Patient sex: M
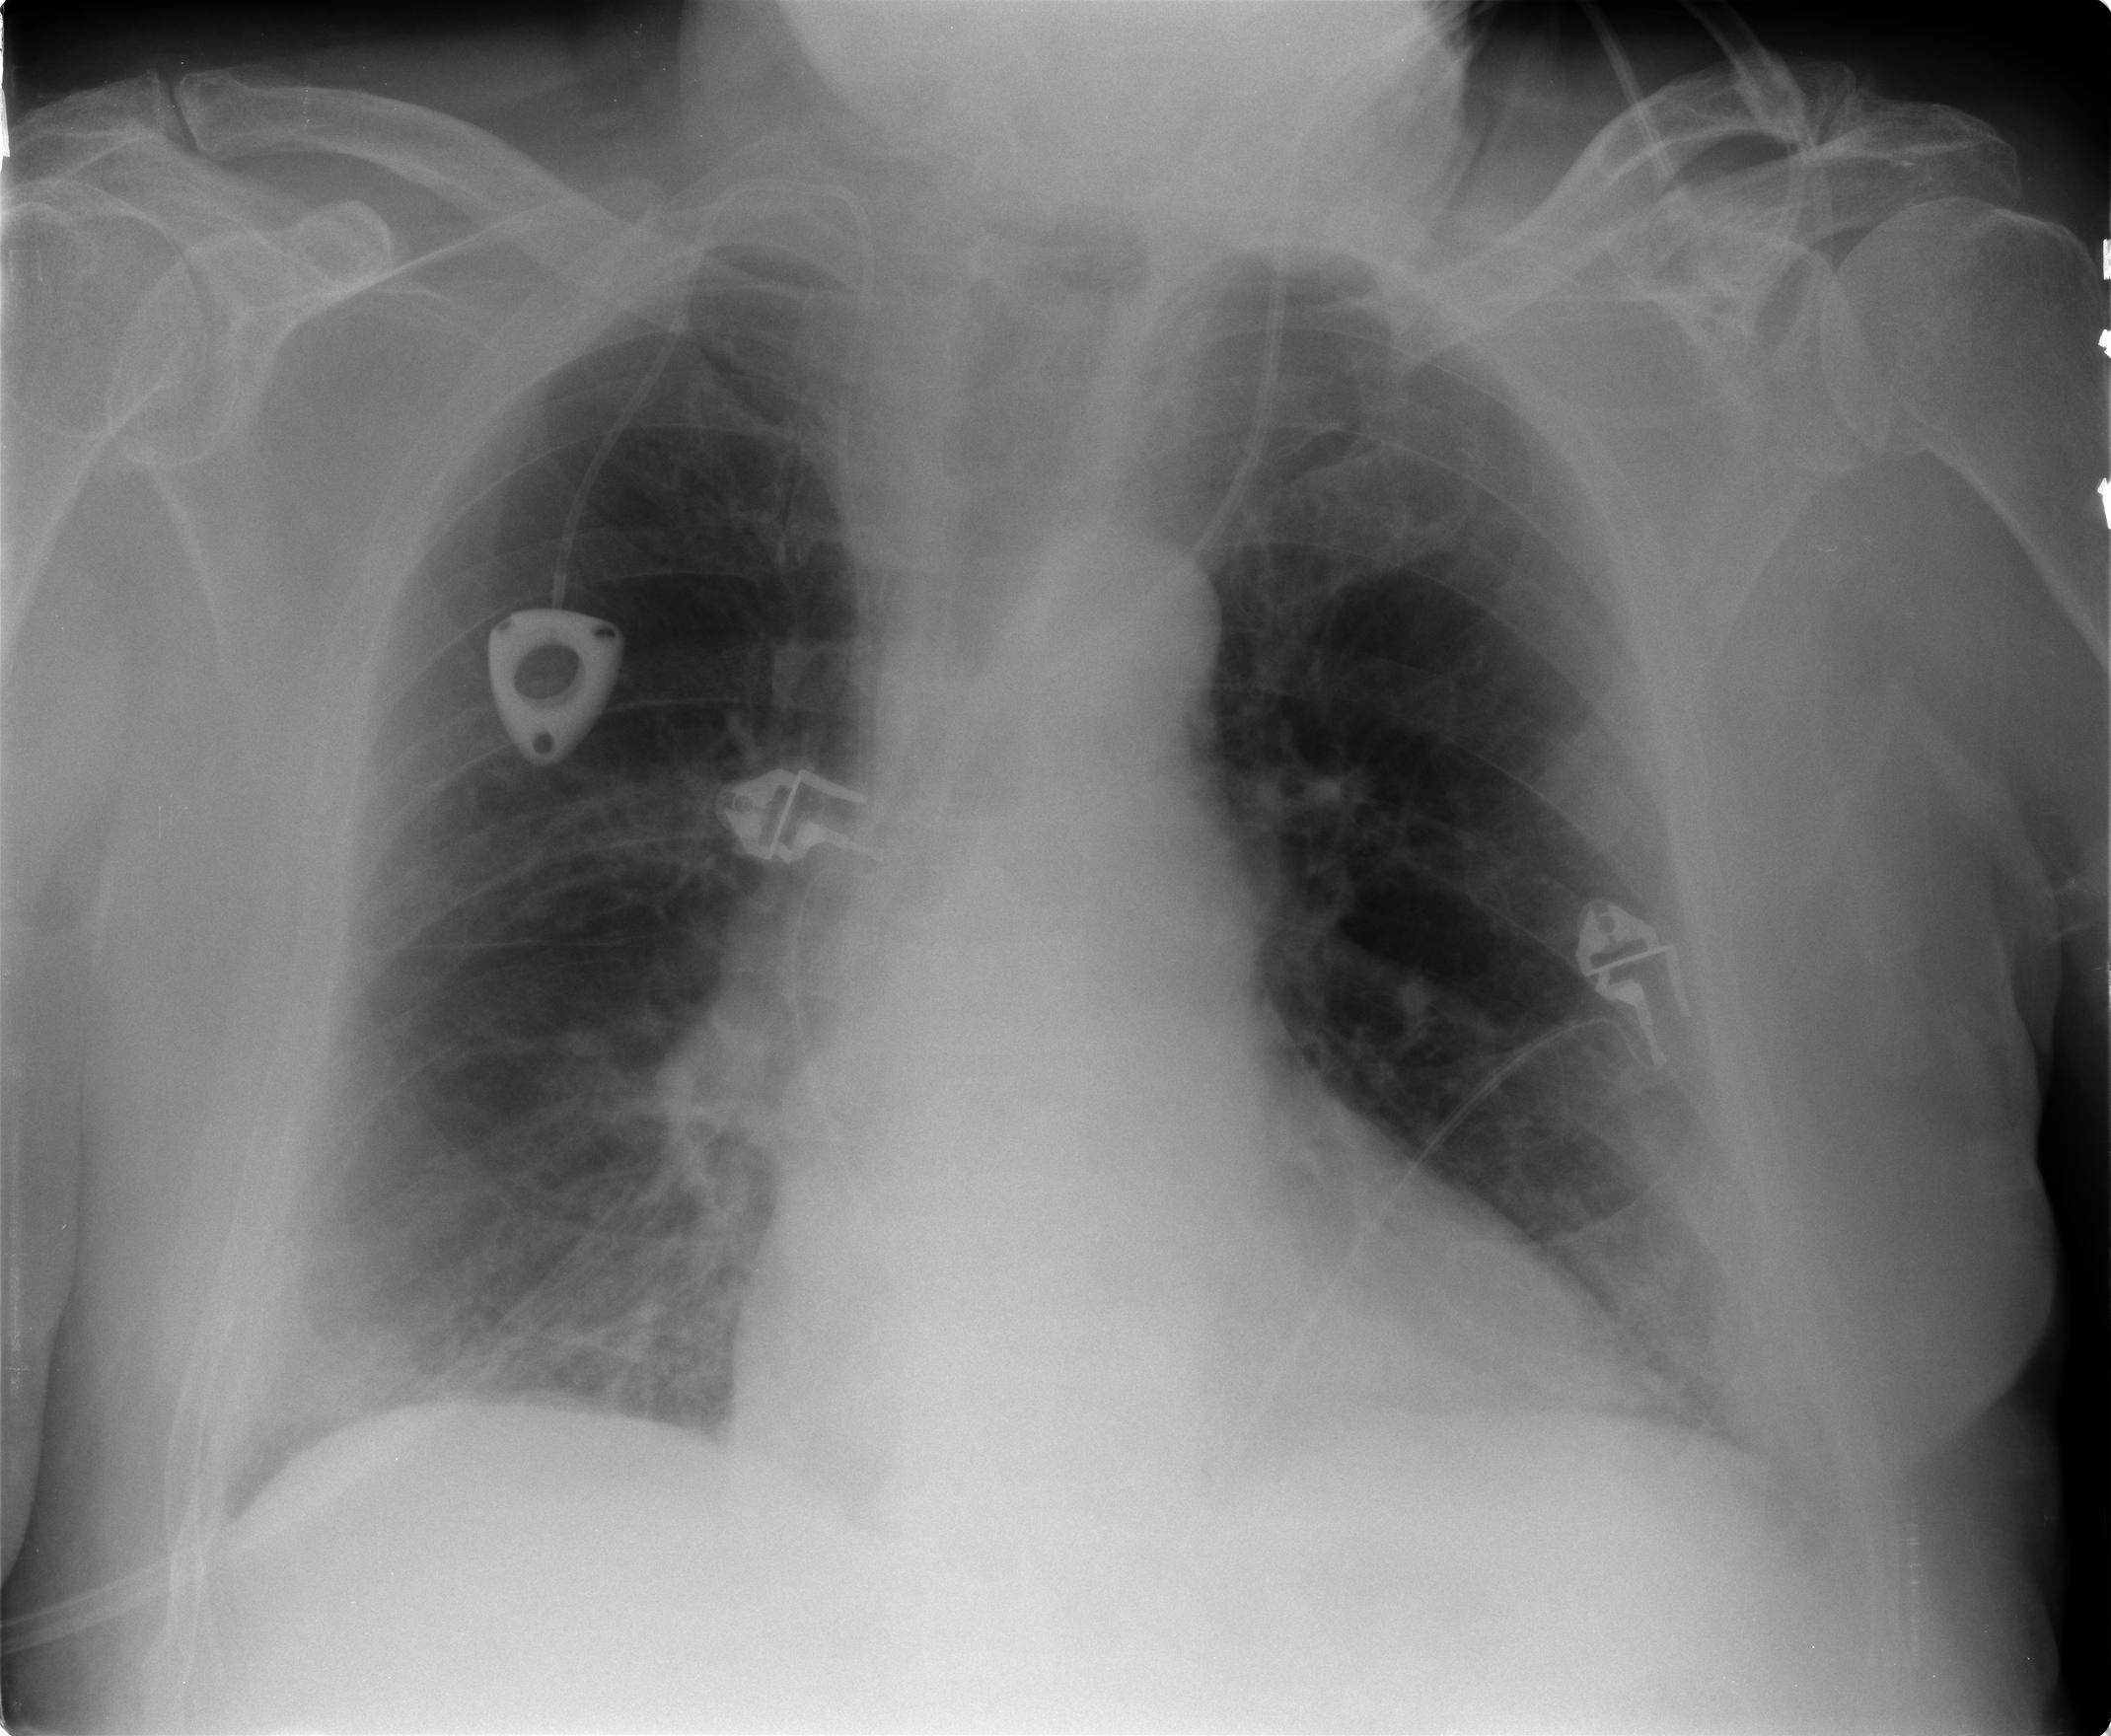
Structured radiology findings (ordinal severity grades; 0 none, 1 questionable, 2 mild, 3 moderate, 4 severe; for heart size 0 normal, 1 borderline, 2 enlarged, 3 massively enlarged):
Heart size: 0
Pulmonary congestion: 2
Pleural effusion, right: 0
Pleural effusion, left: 0
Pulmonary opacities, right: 1
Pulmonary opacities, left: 1
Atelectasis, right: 2
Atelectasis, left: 2